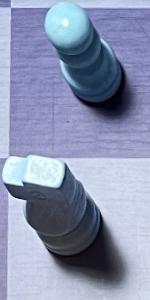
Label: Knight_White